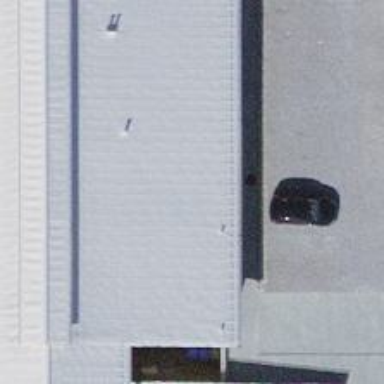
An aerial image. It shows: Cafe.